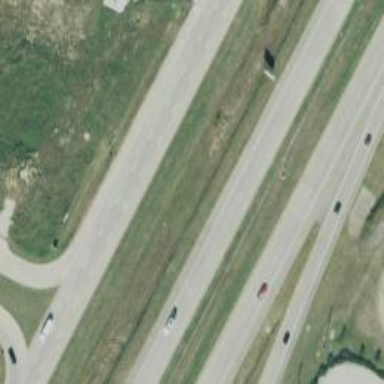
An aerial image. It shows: Motorway.